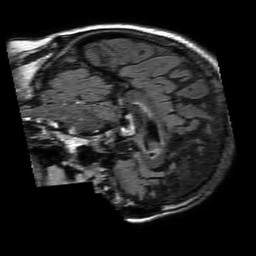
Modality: FLAIR
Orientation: sagittal
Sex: male
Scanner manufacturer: philips
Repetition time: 11 s
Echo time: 0.125 s